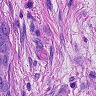
Metastatic tissue present: yes